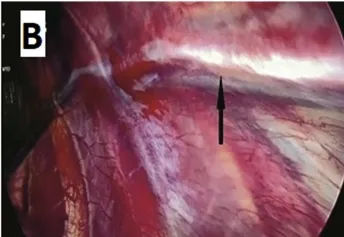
Thrombosed feeding artery to the tumor (arrow) after embolization (B).
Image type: medical_photograph (other_medical_photograph)